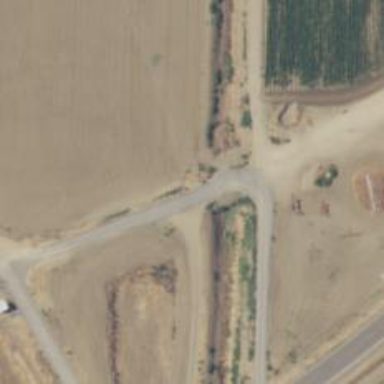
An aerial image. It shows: Abandoned road.